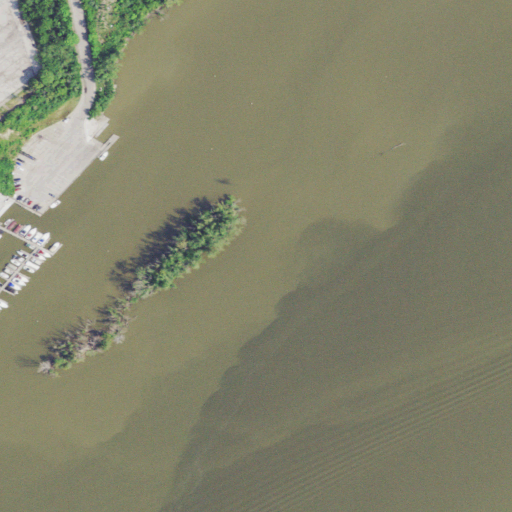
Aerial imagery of island in Ohio named Clark Island containing open water, high intensity development, grassland, medium intensity development, barren land, low intensity development, and herbaceous wetlands